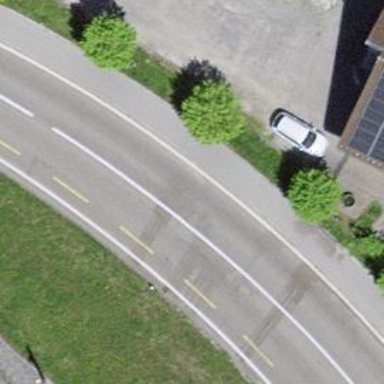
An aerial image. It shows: Secondary road with asphalt surface.